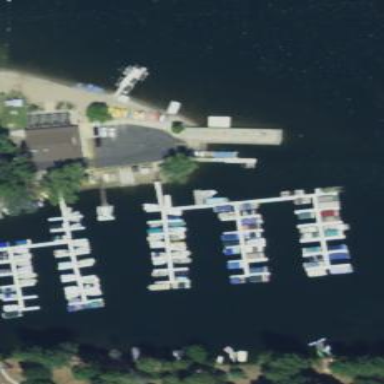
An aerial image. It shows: Boat storage facility.